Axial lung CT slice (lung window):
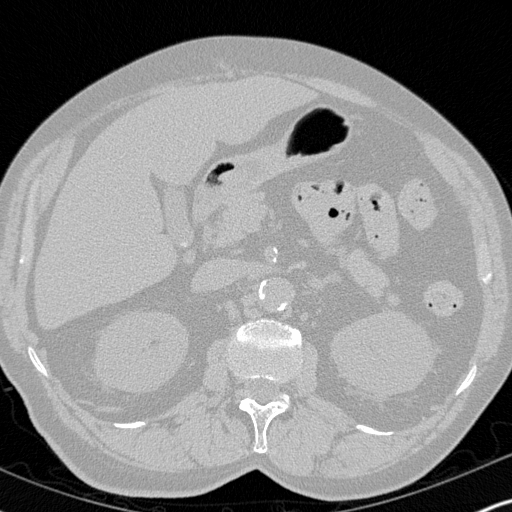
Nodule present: no